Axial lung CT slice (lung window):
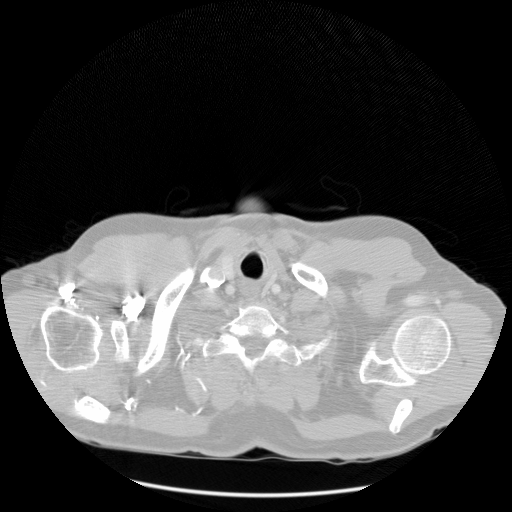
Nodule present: no